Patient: sex F, age 63
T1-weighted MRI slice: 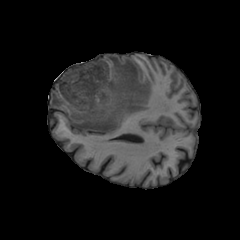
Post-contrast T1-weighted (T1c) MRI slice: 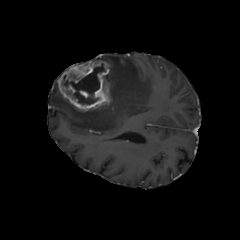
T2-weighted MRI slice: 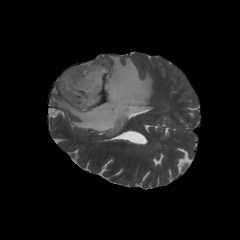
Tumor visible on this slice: yes
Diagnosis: Glioblastoma, IDH-wildtype
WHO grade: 4